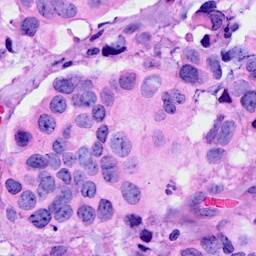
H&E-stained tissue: Breast